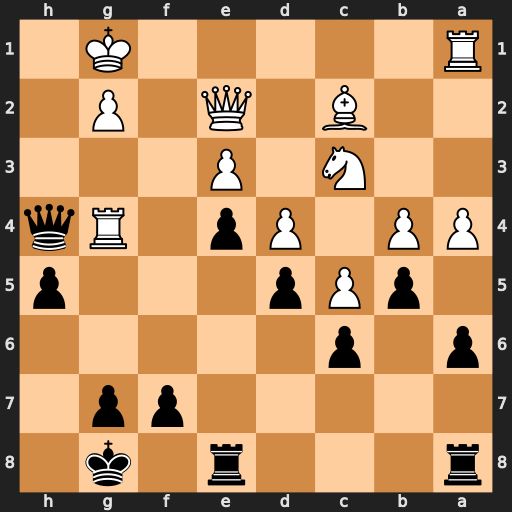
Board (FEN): r3r1k1/5pp1/p1p5/1pPp3p/PP1Pp1Rq/2N1P3/2B1Q1P1/R5K1
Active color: b
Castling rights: -
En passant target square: -
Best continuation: hxg4 Qe1 g3